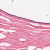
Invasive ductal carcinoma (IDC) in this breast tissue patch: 0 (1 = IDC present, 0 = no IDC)